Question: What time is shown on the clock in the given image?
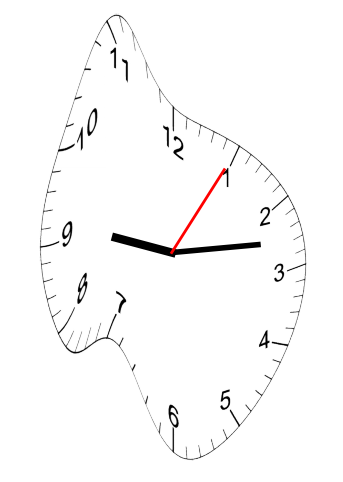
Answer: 09:13:05